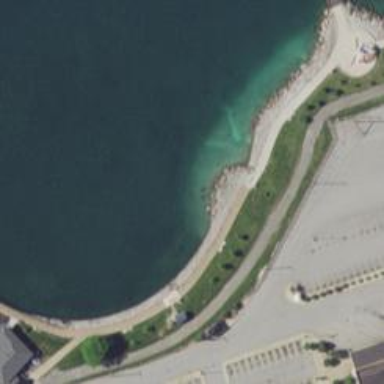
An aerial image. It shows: Man-made pier.